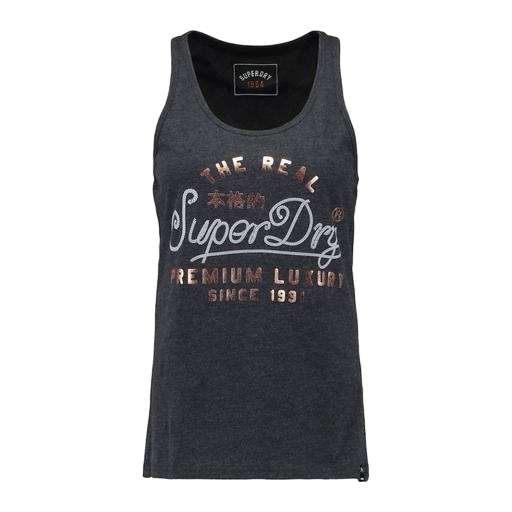
branded tank-top, logo tank, woman's tank top, white background